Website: bh-photo
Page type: address-validator
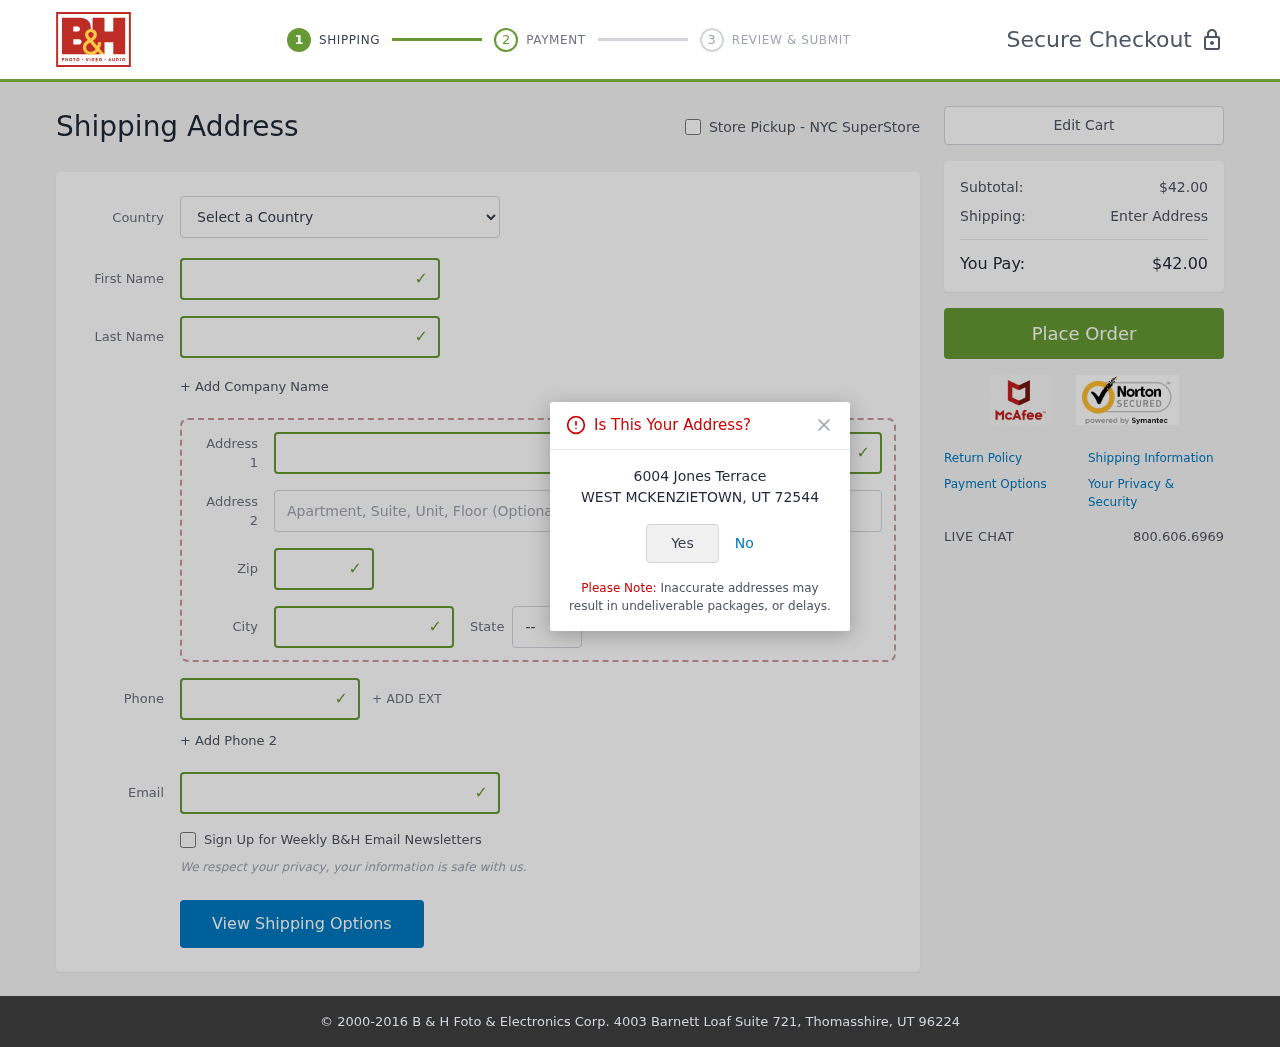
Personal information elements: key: PII_CITY
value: West Mckenzietown
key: PII_COUNTRY
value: United States
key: PII_EMAIL
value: katherine_henderson@gmail.com
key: PII_FIRSTNAME
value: Katherine
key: PII_LASTNAME
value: Henderson
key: PII_PHONE
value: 3096668555
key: PII_POSTCODE
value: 72544
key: PII_STATE_ABBR
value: UT
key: PII_STREET
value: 6004 Jones Terrace
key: PII_CITY_CONFIRM
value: WEST MCKENZIETOWN
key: PII_POSTCODE_FULL
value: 72544
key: PII_POSTCODE_NUMERIC
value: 72544
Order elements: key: ORDER_SUBTOTAL
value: $42.00
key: ORDER_TOTAL
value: $42.00